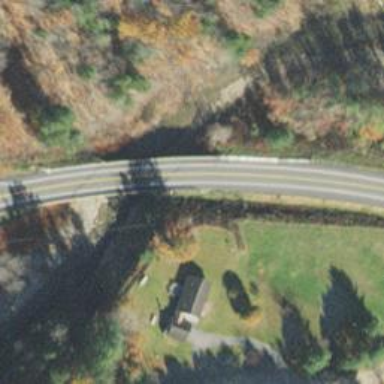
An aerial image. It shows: Primary highway on asphalt bridge.